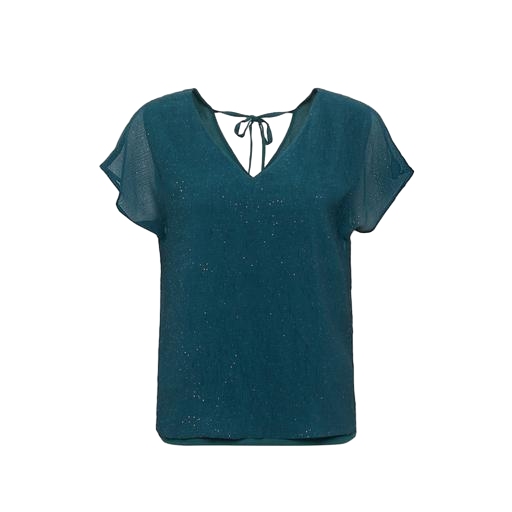
short-sleeve top only macy, blue sparkly t-shirt, blue short-sleeve top only macy, white background